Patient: sex M, age 53
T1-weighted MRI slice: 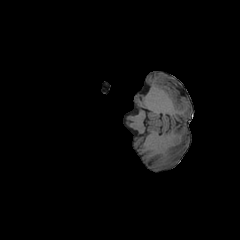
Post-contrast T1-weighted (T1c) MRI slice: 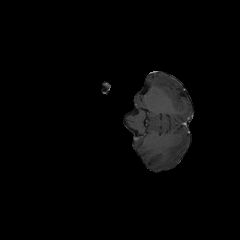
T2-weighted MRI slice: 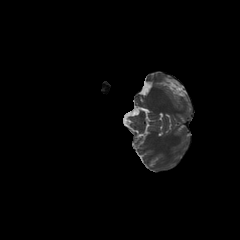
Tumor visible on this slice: no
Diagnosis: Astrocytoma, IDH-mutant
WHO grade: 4